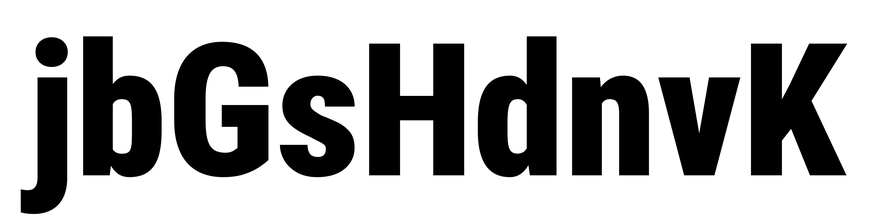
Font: Roboto_Condensed_Black